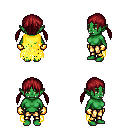
a pixel art fantasy rpg character, female body template, orc, green skin, yellow tattered cape, gold greaves, brunette twin-tailed hairstyle, gold gloves, four views (front, back, left, right), 2x2 character sprite sheet, small pixel art, hard edges, no anti-aliasing